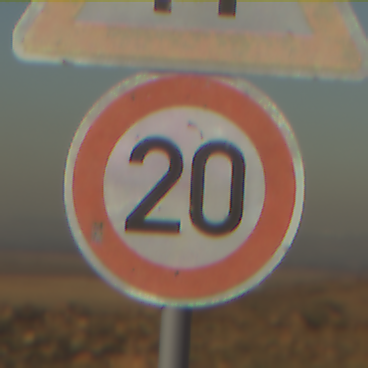
Verkehrszeichen: Geschwindigkeit20
Zusatzzeichen oben: VerengteFahrbahn
Umgebung: Outdoor, Nature
Tageszeit: SunriseSunset
Wetter: Clear
Licht: Natural
Jahreszeit: NotSpecified
Kontrast: LowContrast